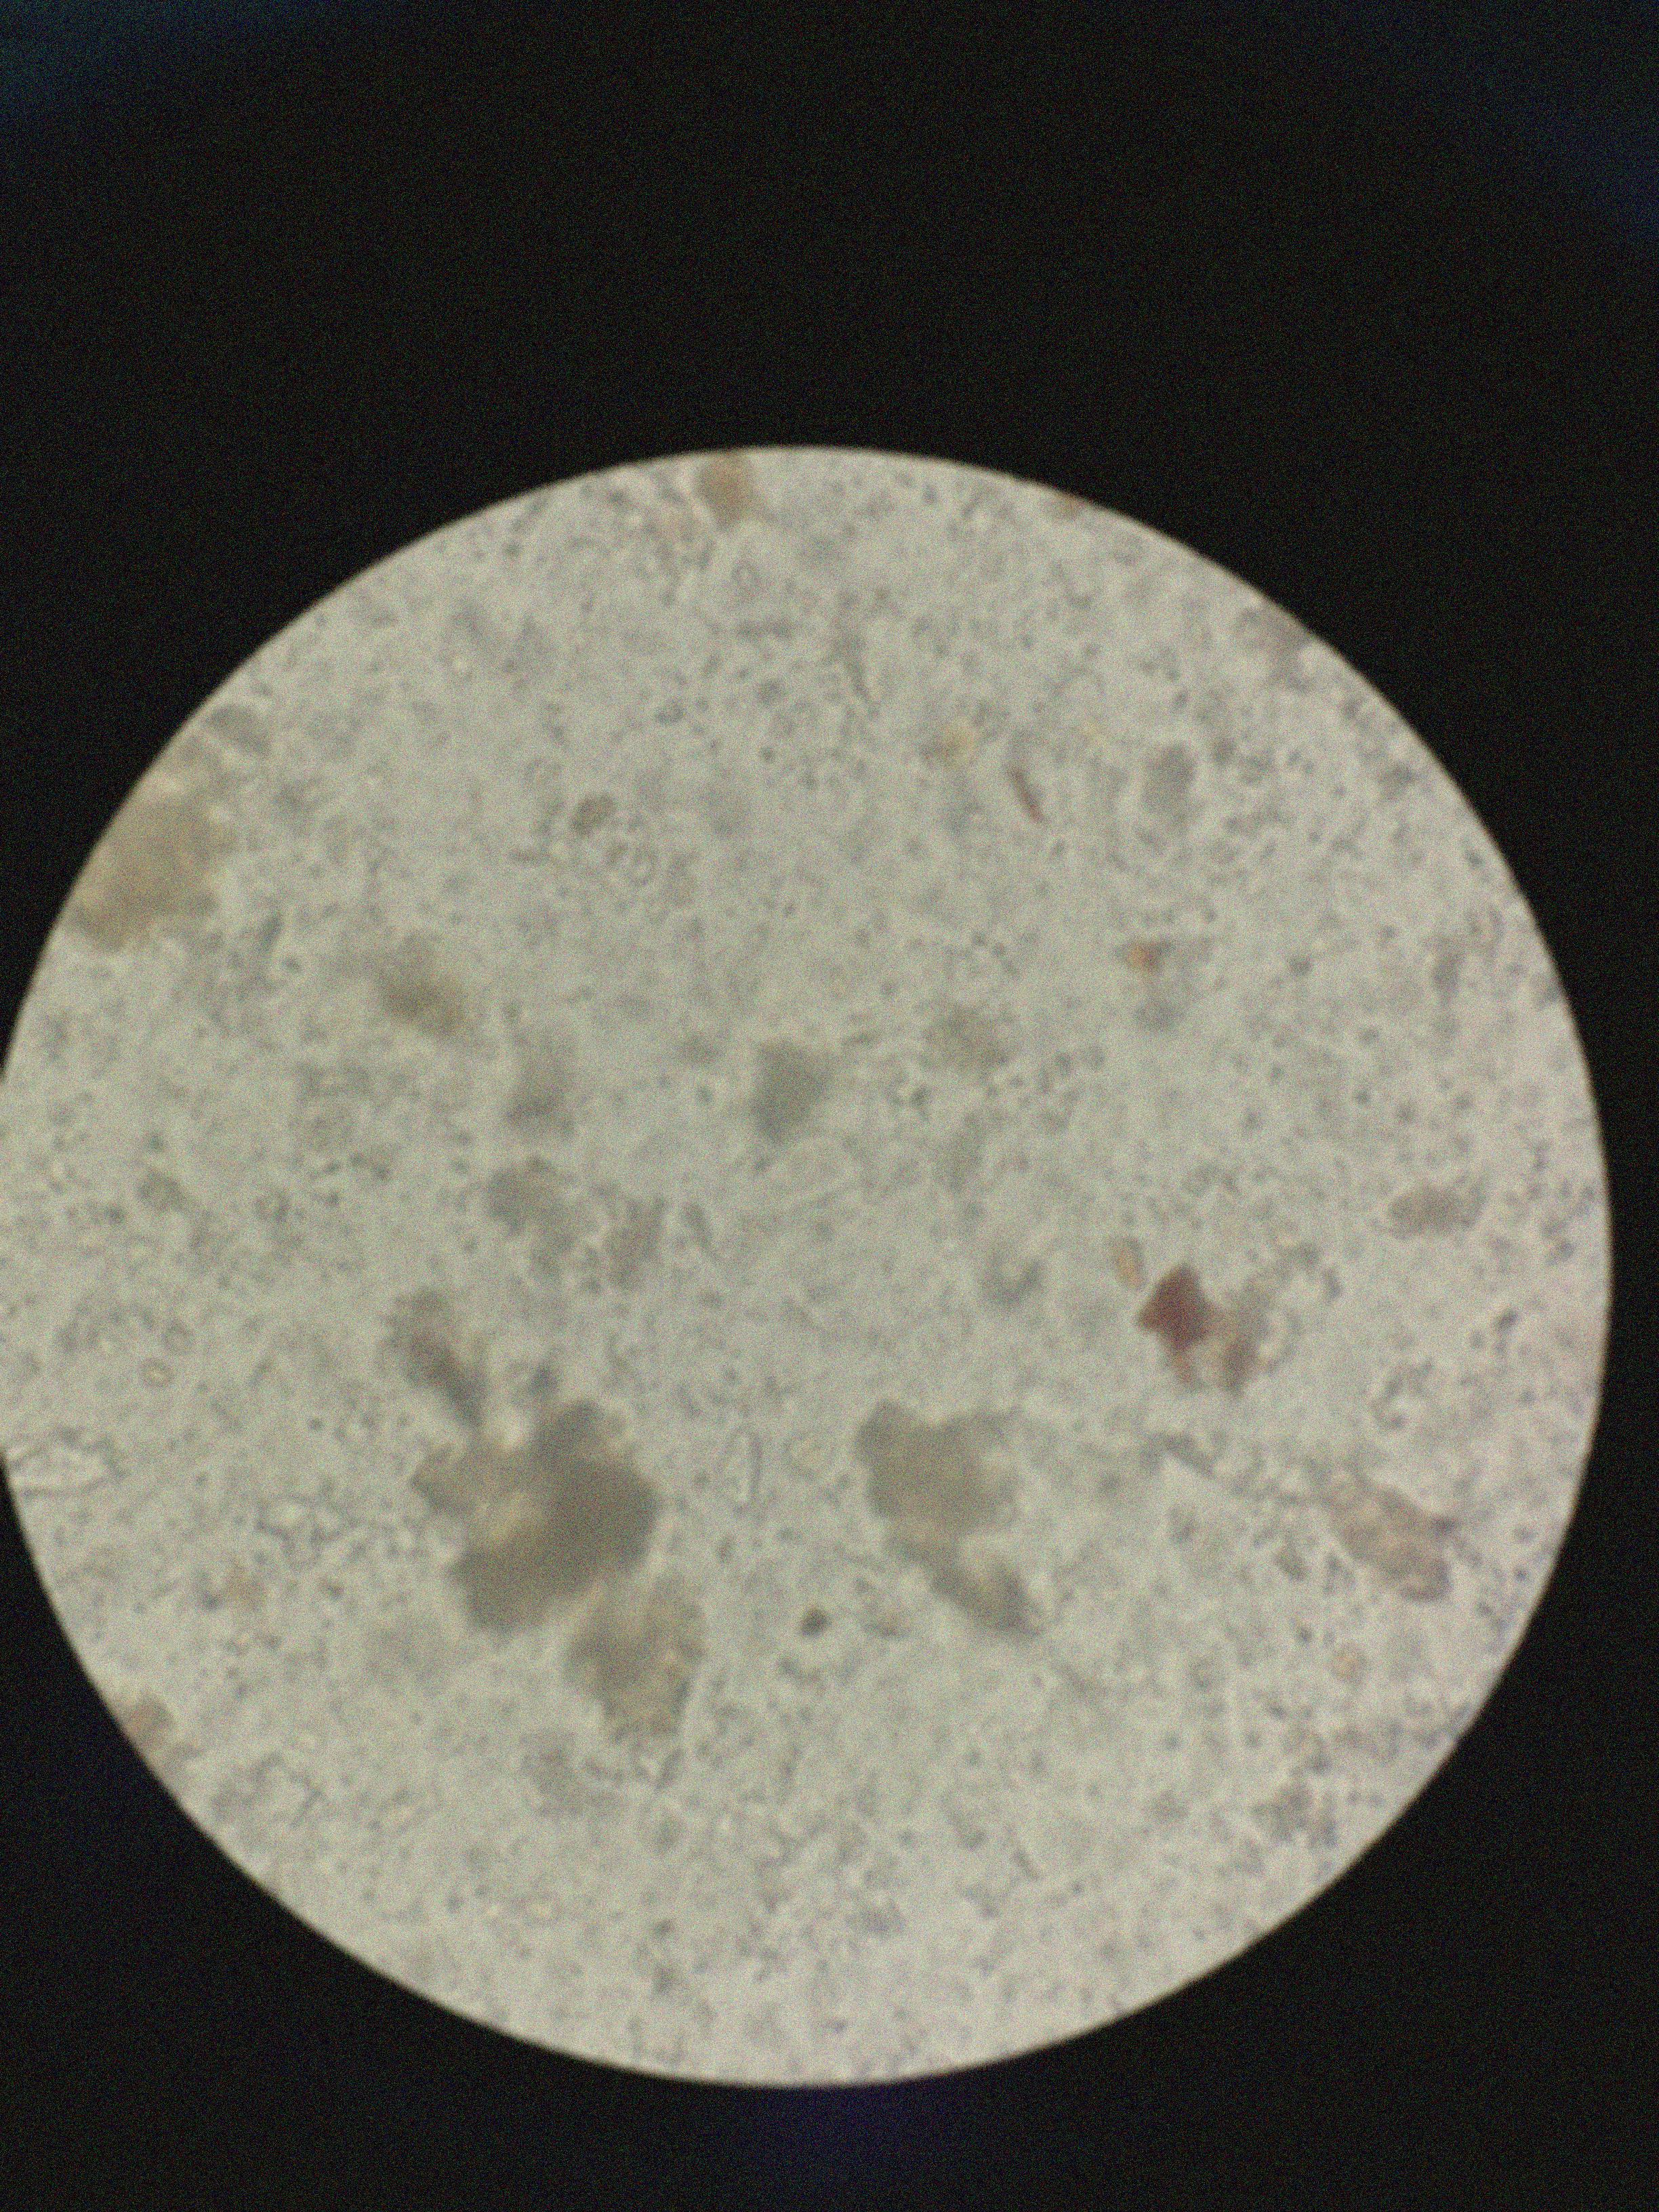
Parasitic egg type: Enterobius vermicularis